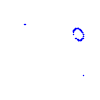
Particle: pion